Question: I am having trouble using some UIButtons to call actions in my Tab Bar application.
My .h file:
'''
#import <UIKit/UIKit.h>
@interface ContactViewController : UIViewController {
UIButton *callTollFreeButton;
UIButton *callLocalButton;
UIButton *emailButton;
}
@property (nonatomic, retain) IBOutlet UIButton *callTollFreeButton;
@property (nonatomic, retain) IBOutlet UIButton *callLocalButton;
@property (nonatomic, retain) IBOutlet UIButton *emailButton;
-(IBAction)callPhone:(id)sender;
-(IBAction)callTollFree:(id)sender;
-(IBAction)clickEmailButton:(id)sender;
@end
'''
My .m file:
'''
#import "ContactViewController.h"
@implementation ContactViewController
@synthesize callLocalButton,callTollFreeButton,emailButton;
-(IBAction)callPhone:(id)sender {
[[UIApplication sharedApplication] openURL:[NSURL URLWithString:@"tel:<PHONE>"]];
}
-(IBAction)callTollFree:(id)sender{
[[UIApplication sharedApplication] openURL:[NSURL URLWithString:@"tel:<PHONE>"]];
}
-(IBAction)clickEmailButton:(id)sender{
[[UIApplication sharedApplication] openURL:[NSURL URLWithString:@"mailto:email@email.com?subject=Hello"]];
}
- (id)initWithNibName:(NSString *)nibNameOrNil bundle:(NSBundle *)nibBundleOrNil
{
self = [super initWithNibName:nibNameOrNil bundle:nibBundleOrNil];
if (self) {
// Custom initialization
}
return self;
}
- (void)dealloc
{
[callLocalButton release];
[callTollFreeButton release];
[emailButton release];
[super dealloc];
}
- (void)didReceiveMemoryWarning
{
// Releases the view if it doesn't have a superview.
[super didReceiveMemoryWarning];
// Release any cached data, images, etc that aren't in use.
}
#pragma mark - View lifecycle
- (void)viewDidLoad
{
[super viewDidLoad];
// Do any additional setup after loading the view from its nib.
}
- (void)viewDidUnload
{
[super viewDidUnload];
// Release any retained subviews of the main view.
// e.g. self.myOutlet = nil;
}
- (BOOL)shouldAutorotateToInterfaceOrientation:(UIInterfaceOrientation)interfaceOrientation
{
// Return YES for supported orientations
return (interfaceOrientation == UIInterfaceOrientationPortrait);
}
@end
'''
My .m file:
The error message I get is (I get error message for any button clicked, this one is clicking the e-mail button in particular):
'''
2011-11-19 18:39:38.786 Miller Tab Bar[761:207] -[UIViewController clickEmailButton:]: unrecognized selector sent to instance 0x6b29f40
2011-11-19 18:39:38.790 Miller Tab Bar[761:207] *** Terminating app due to uncaught exception 'NSInvalidArgumentException', reason: '-[UIViewController clickEmailButton:]: unrecognized selector sent to instance 0x6b29f40'
'''
I've tried to connect and reconnect the outlets and actions to the objects on the view controller. Is it possible that it crashes because the SDK can't run test phone calls or e-mails?
I typed 'po 0x6b328d0' into the debugger to find out what the problem object is and it came back as a UIViewController which possibly means that the View Controller is being released before the action is called? What would be causing that?
Thanks.
---

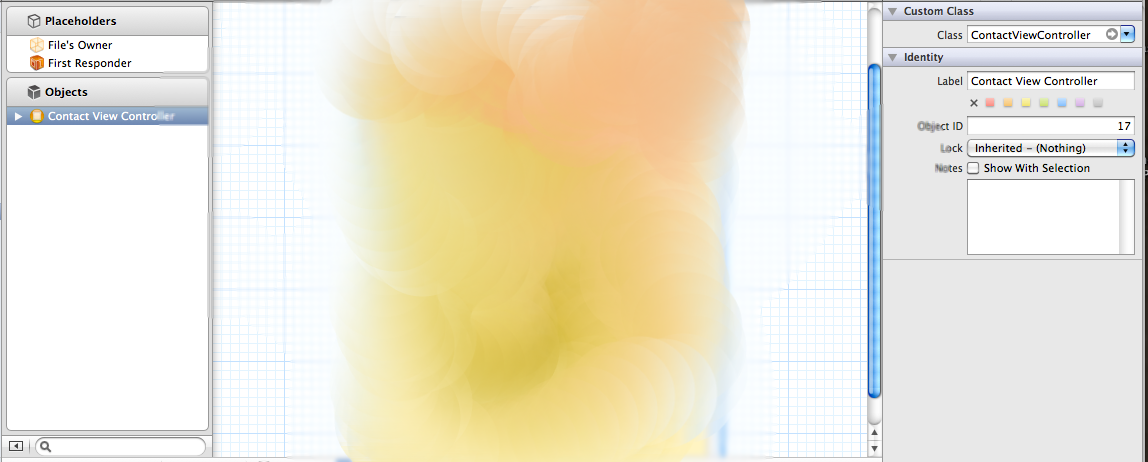
Answer: In your Nib or storyboard, it looks like your view controller instance is of type UIViewController instead of ContactViewController.
So select the view controller in your Nib (or storyboard), and change its type to ContactViewController.
Of course, if this view controller isn't being loaded from a nib or storyboard, then just check where you create it and make sure you created an instance of the correct class.